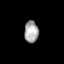
Tissue: skin
Cell type: T cells
Senescence score: 0.6908
Nuclear area (px): 306
Mean DAPI intensity: 164.706